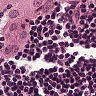
Metastatic tissue present: yes